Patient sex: M
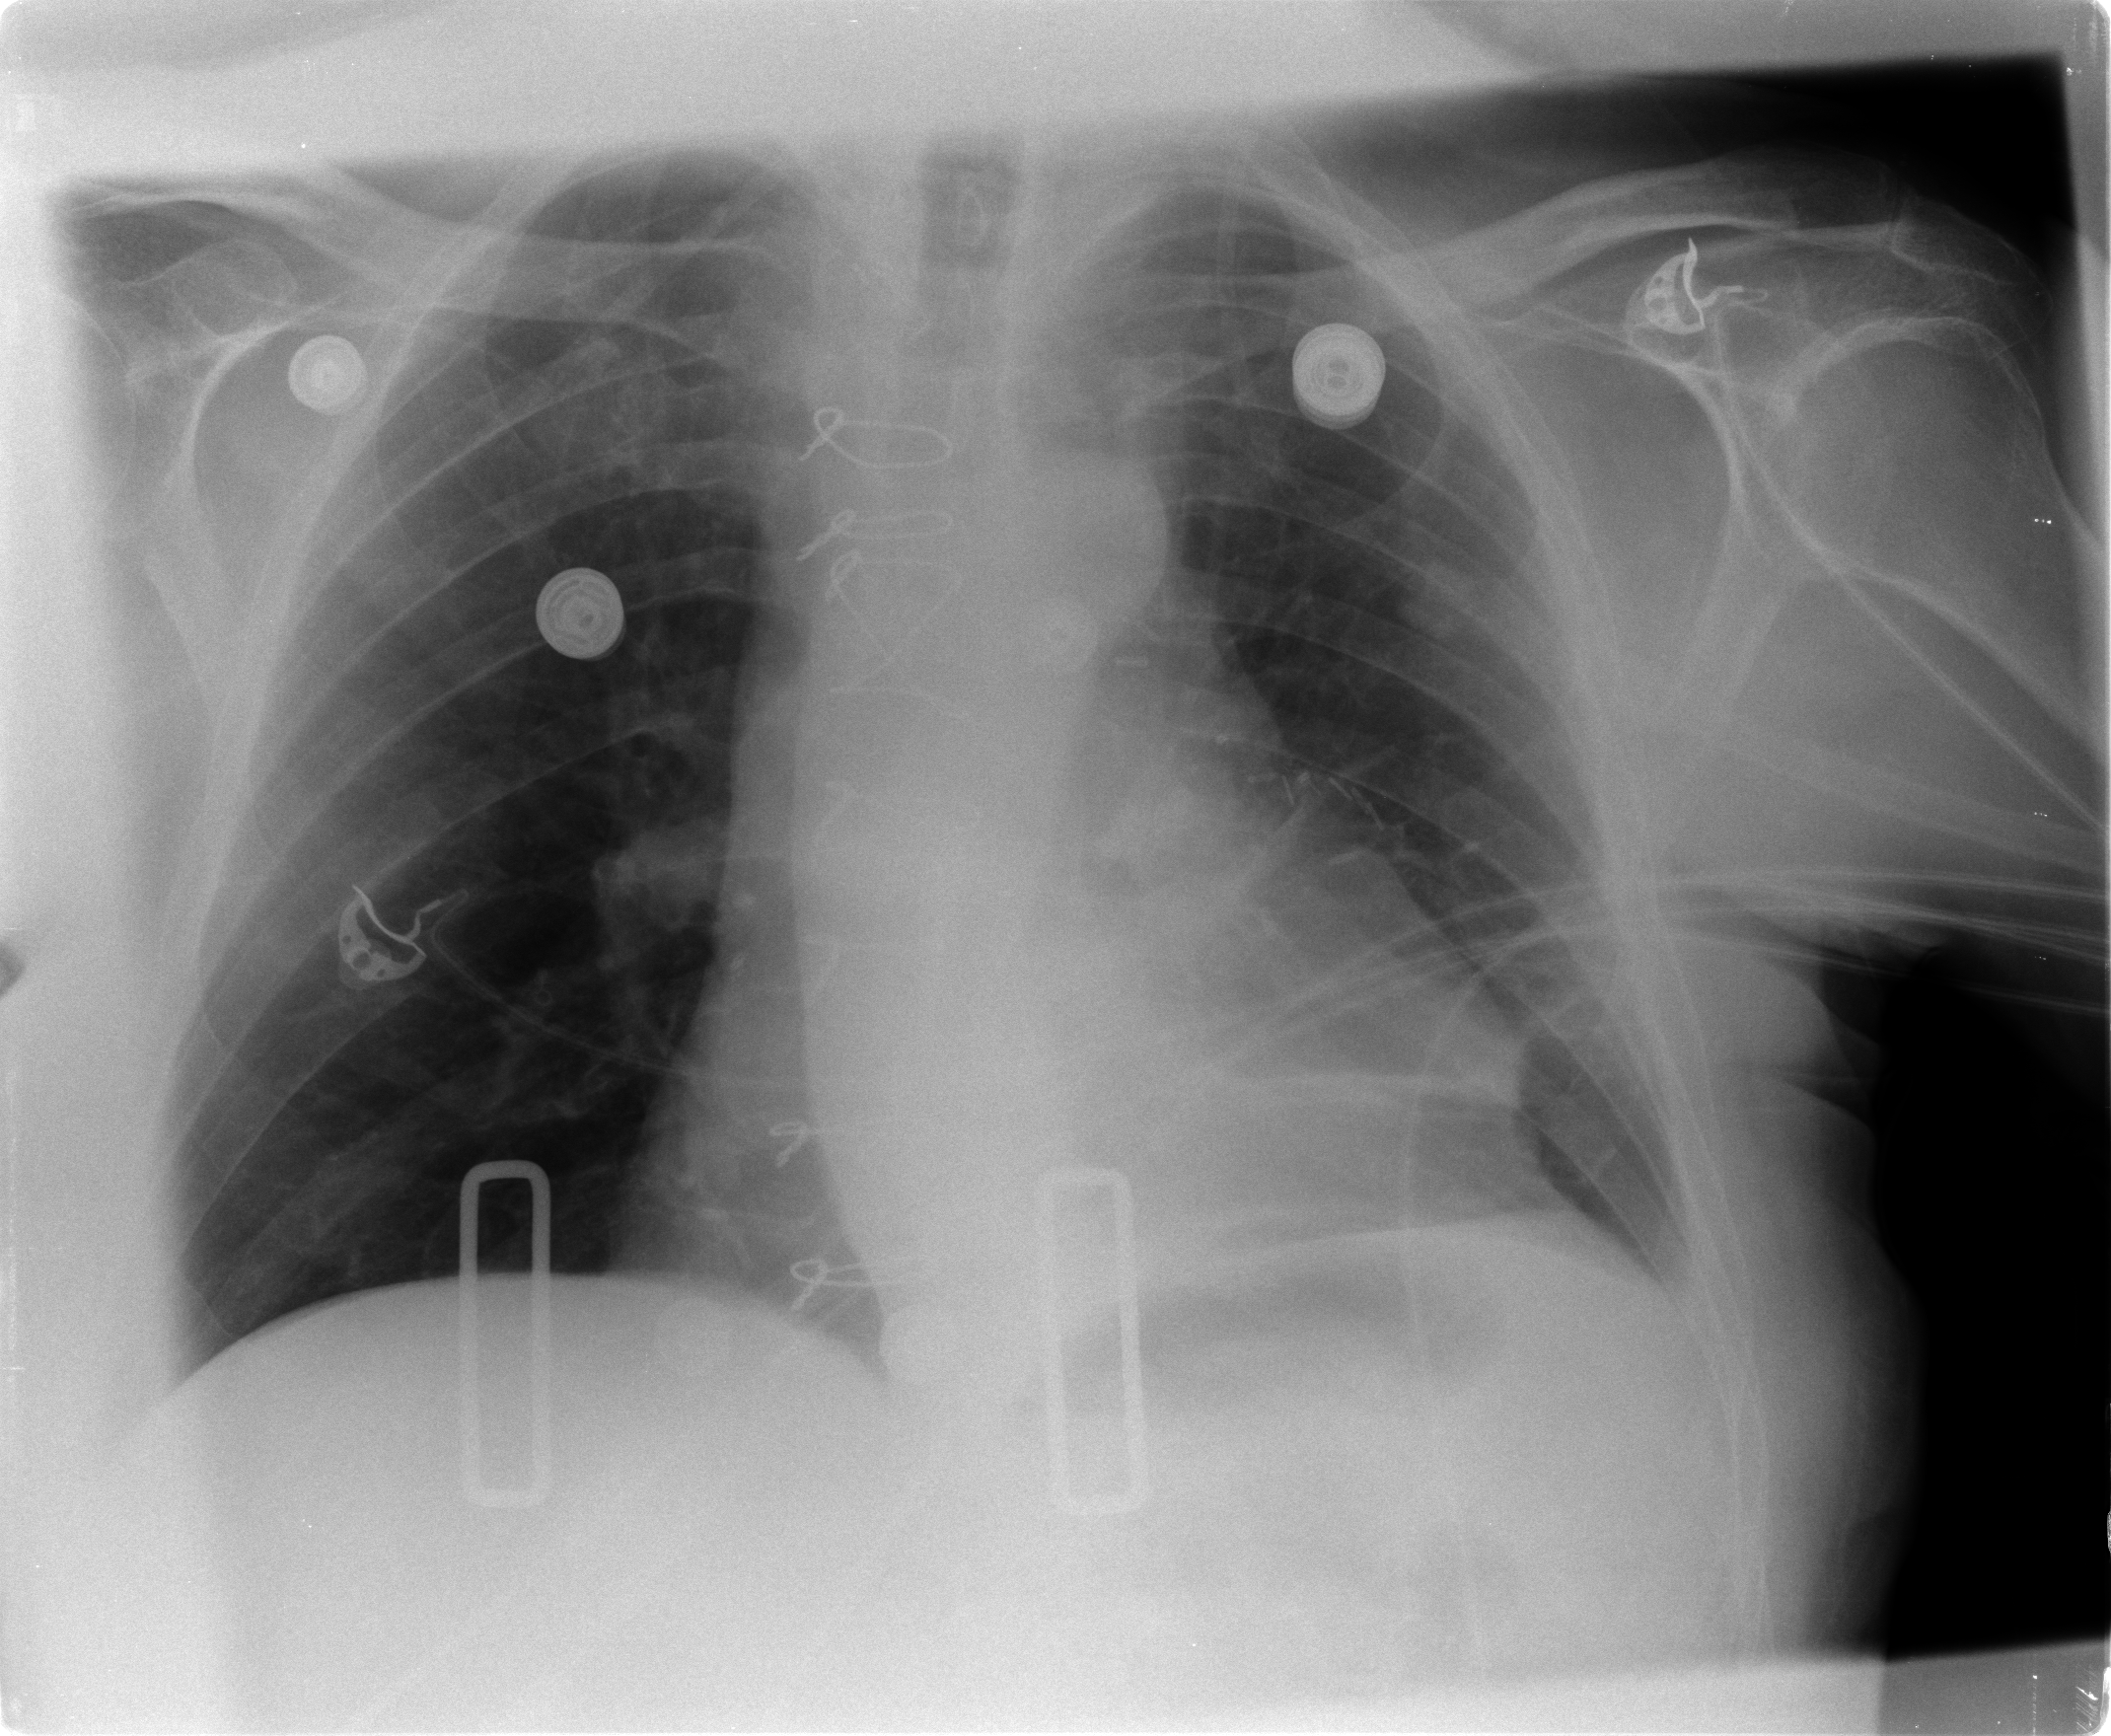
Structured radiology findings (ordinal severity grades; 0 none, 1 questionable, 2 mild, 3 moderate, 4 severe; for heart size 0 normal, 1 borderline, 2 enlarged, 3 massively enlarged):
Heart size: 2
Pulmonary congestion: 1
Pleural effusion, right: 0
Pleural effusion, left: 1
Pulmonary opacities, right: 0
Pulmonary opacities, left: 1
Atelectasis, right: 0
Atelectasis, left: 1